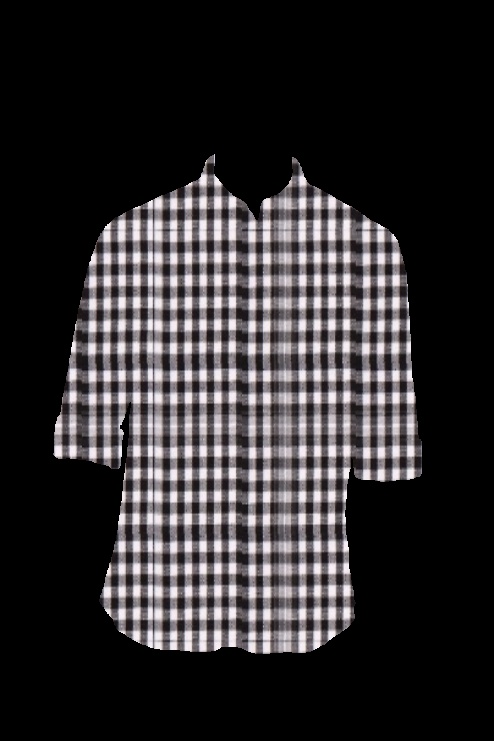
black white gingham button up tee